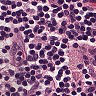
Metastatic tissue present: no